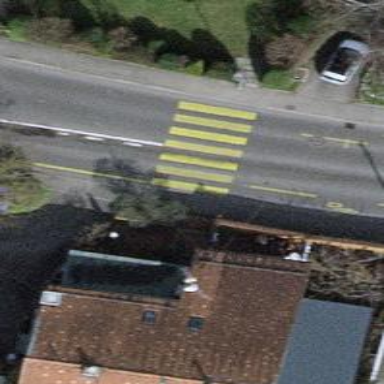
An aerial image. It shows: Marked crossing with zebra stripes on the road.